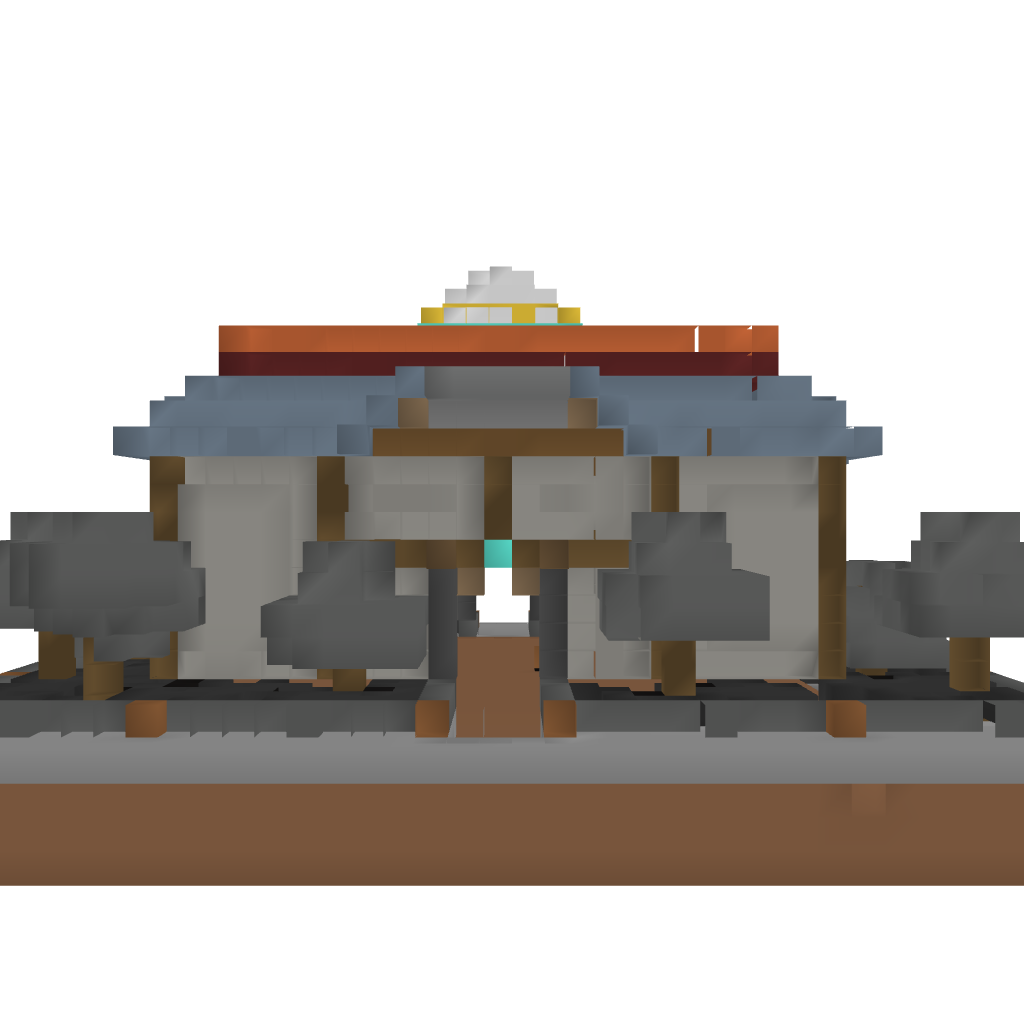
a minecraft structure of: FiretopGames Submission